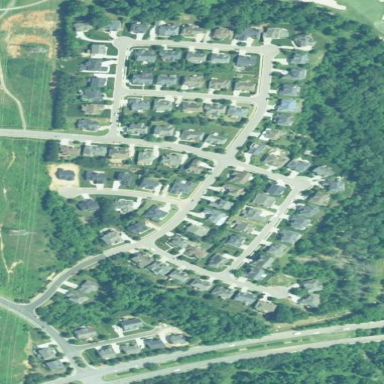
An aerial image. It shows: Residential neighbourhood.